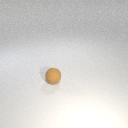
small brown rubber sphere